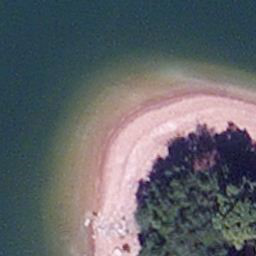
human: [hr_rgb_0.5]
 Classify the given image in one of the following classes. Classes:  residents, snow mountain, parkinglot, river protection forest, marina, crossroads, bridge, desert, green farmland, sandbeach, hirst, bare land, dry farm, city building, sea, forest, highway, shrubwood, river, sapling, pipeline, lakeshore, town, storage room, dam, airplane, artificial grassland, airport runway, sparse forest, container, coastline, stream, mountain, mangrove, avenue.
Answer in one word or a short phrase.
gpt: lakeshore